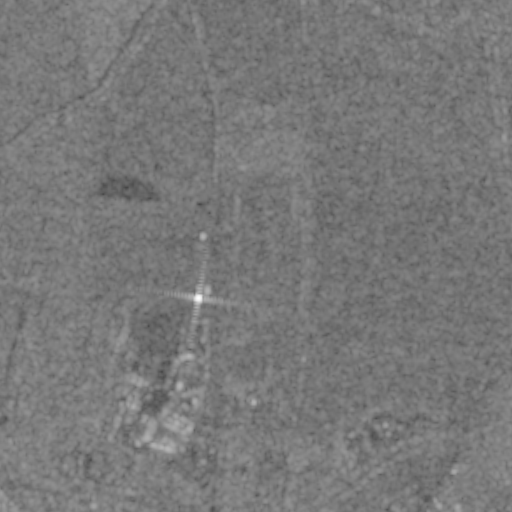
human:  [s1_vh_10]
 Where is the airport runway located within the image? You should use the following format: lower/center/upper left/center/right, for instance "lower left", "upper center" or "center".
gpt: The airport runway is located in the center left of the image.
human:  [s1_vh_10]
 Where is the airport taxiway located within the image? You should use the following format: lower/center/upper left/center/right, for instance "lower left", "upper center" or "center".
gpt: The airport taxiway is located in the center left of the image.
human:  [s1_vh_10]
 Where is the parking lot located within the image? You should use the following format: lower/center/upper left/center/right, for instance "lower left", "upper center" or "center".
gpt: The parking lot is located in the lower left of the image.
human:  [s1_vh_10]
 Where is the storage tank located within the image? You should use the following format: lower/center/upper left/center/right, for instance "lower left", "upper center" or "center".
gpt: The storage tank is located in the lower left of the image.
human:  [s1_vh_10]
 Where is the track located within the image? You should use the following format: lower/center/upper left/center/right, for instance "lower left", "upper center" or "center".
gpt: The track is located in the lower center of the image.
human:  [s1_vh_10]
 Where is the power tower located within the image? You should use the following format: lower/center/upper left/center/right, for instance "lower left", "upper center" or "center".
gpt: There is no power tower in the image.

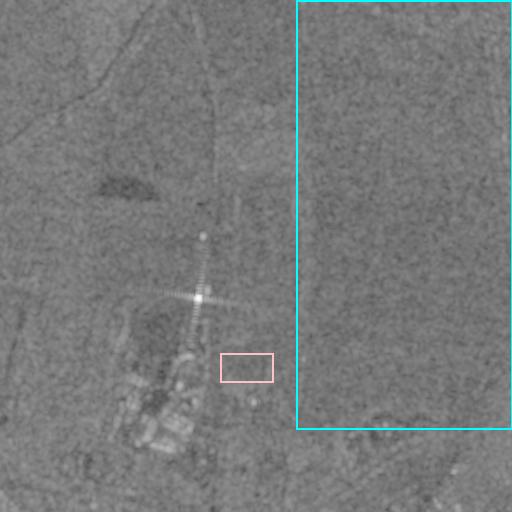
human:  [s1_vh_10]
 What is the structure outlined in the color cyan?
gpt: The structure outlined in cyan is a crop field.
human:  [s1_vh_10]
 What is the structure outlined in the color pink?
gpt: The structure outlined in pink is a track.
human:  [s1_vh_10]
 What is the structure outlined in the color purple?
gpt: There is no purple outline.